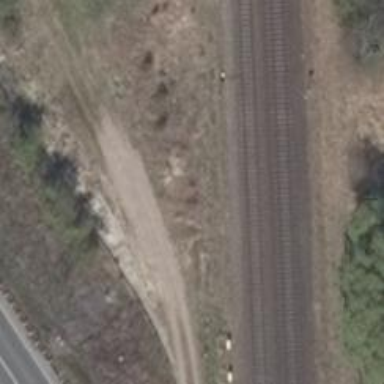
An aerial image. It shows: Railway signal.